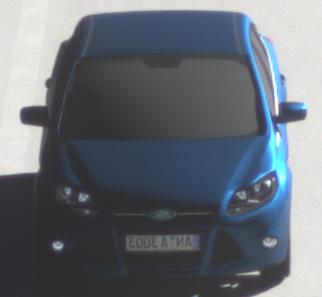
Make: Ford
Model: Focus 1.6 Ti-VCT
Detailed model: Focus (III)
Model produced from: 2011/09
Model produced until: 2014/09
Doors: 5
Color: blue
Road condition: dry road
Daytime: morning or afternoon
Contrast: high contrast